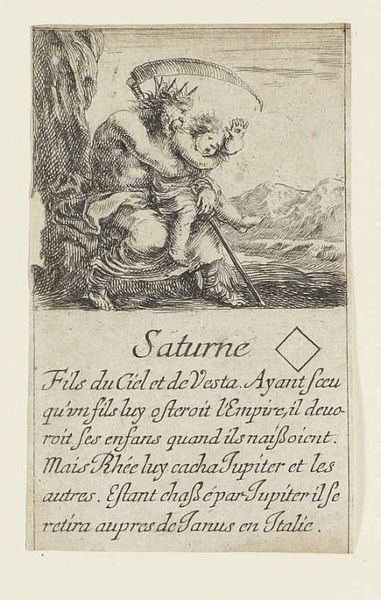
Titel: Jeu de la Mythologie - Saturn
Künstler: Stefano della Bella
Standort: Karlsruhe
Institution: Staatliche Kunsthalle Karlsruhe
Schlagwörter: baum, berg, feder, felsen, fuß, gott, hand, himmel, mann, meer, wasser, landschaft, mädchen, grau, hintergrund, mund, schwarz, weiss, zeichnung, karo, alt, bart, falten, halten, stein, natur, stamm, gewand, reich, kind, blatt, krone, stock, engel, apfel, gischt, schrift, welle, wellen, umarmung, italien, stab, berge, fels, gebirge, grafik, graphik, baby, französisch, angst, könig, essen, festhalten, junge, schoß, antike, knabe, buch, druck, druckgraphik, sichel, sternbild, druckgrafik, schraffur, radierung, stich, seite, greifen, illustration, raub, schwarzweiß, text, überschrift, bleistift, herrscher, mythologie, buchdruck, buchseite, raute, schreiben, schreien, satyr, fressen, gedicht, entführung, apoll, schriftstück, gottheit, jupiter, schrei, mystik, quadrat, viereck, zwichnung, satan, schwar, sohn, sense, bube, poesie, rückkehr, mehr, schrigt, bindung, erziehung, schnitter, grausam, sensenmann, neptun, wehren, vesta, poseidon, saturn, girl, titanen, beziehung, kreuzschrafur, ciel, beginn, entführen, fils, janus, kindsmord, federschrift, kannibalismus, ganimed, et, de, gutt, 1550, du, missbrauch, #kind, saturne, sicheö, ayant, garnime, garnimed, senyse, sata, weren, währen, wären